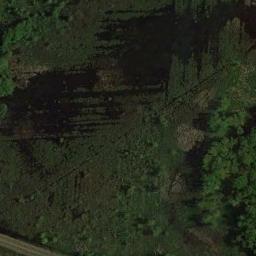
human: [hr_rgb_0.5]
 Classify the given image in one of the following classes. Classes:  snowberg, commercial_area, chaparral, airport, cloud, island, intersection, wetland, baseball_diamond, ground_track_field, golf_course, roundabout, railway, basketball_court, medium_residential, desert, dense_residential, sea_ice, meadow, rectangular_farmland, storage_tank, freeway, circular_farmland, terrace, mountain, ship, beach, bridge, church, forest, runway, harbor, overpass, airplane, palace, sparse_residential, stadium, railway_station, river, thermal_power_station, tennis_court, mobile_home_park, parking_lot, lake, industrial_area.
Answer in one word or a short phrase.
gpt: meadow